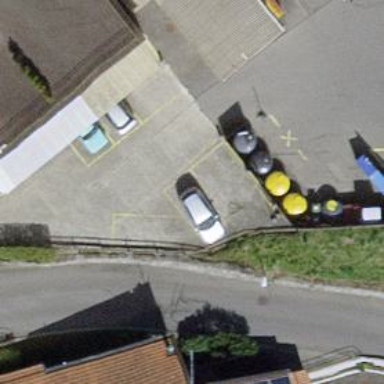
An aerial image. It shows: Waste disposal facility.